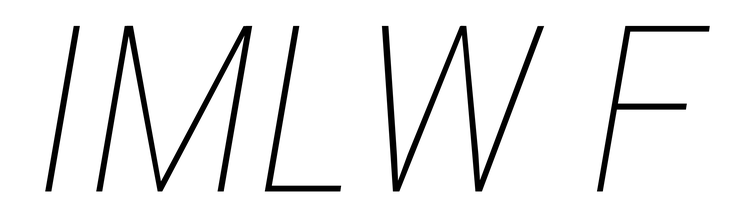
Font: Roboto-Italic_Condensed_Thin_Italic